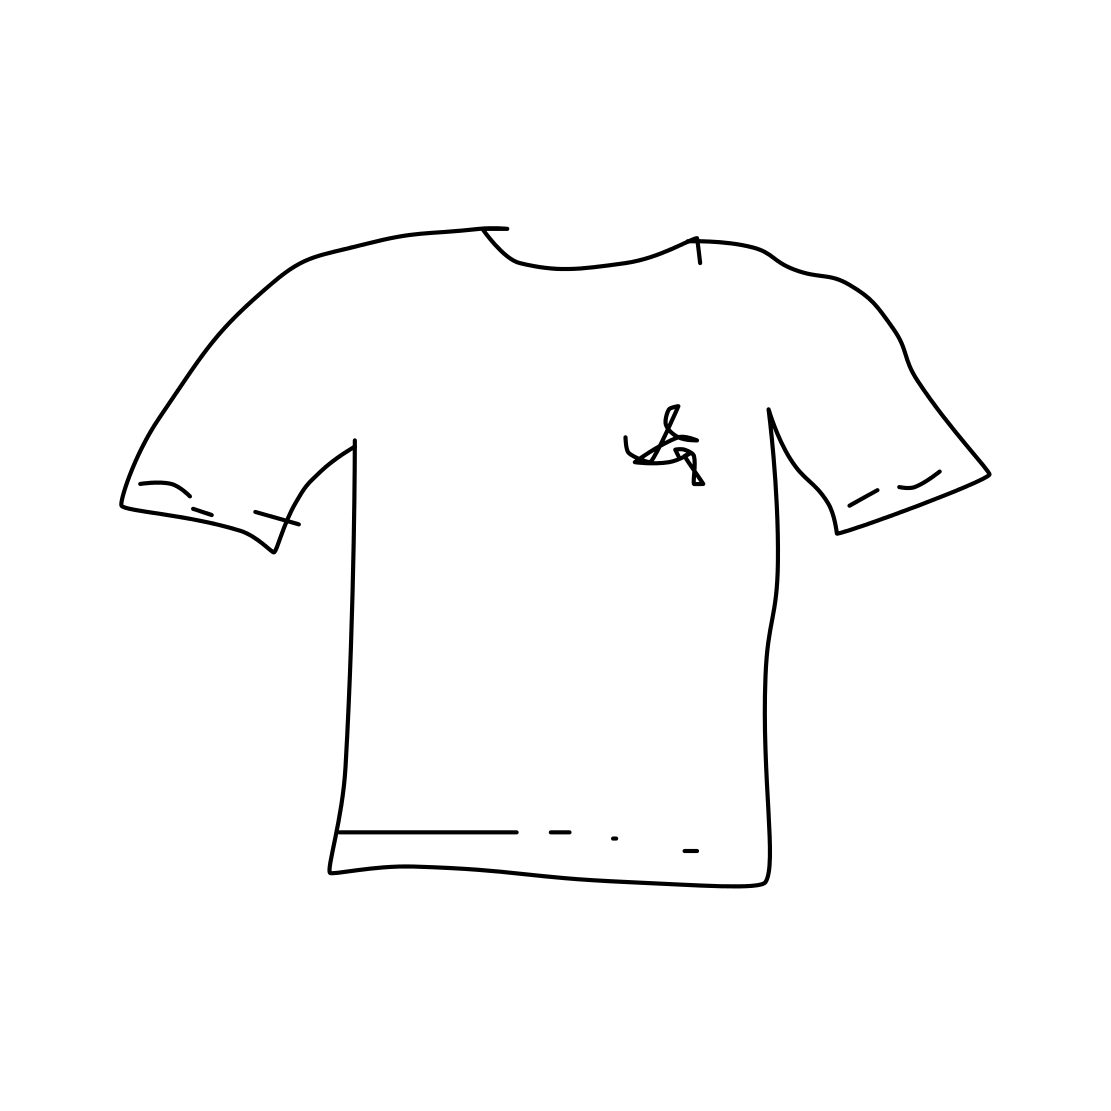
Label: t-shirt